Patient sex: F
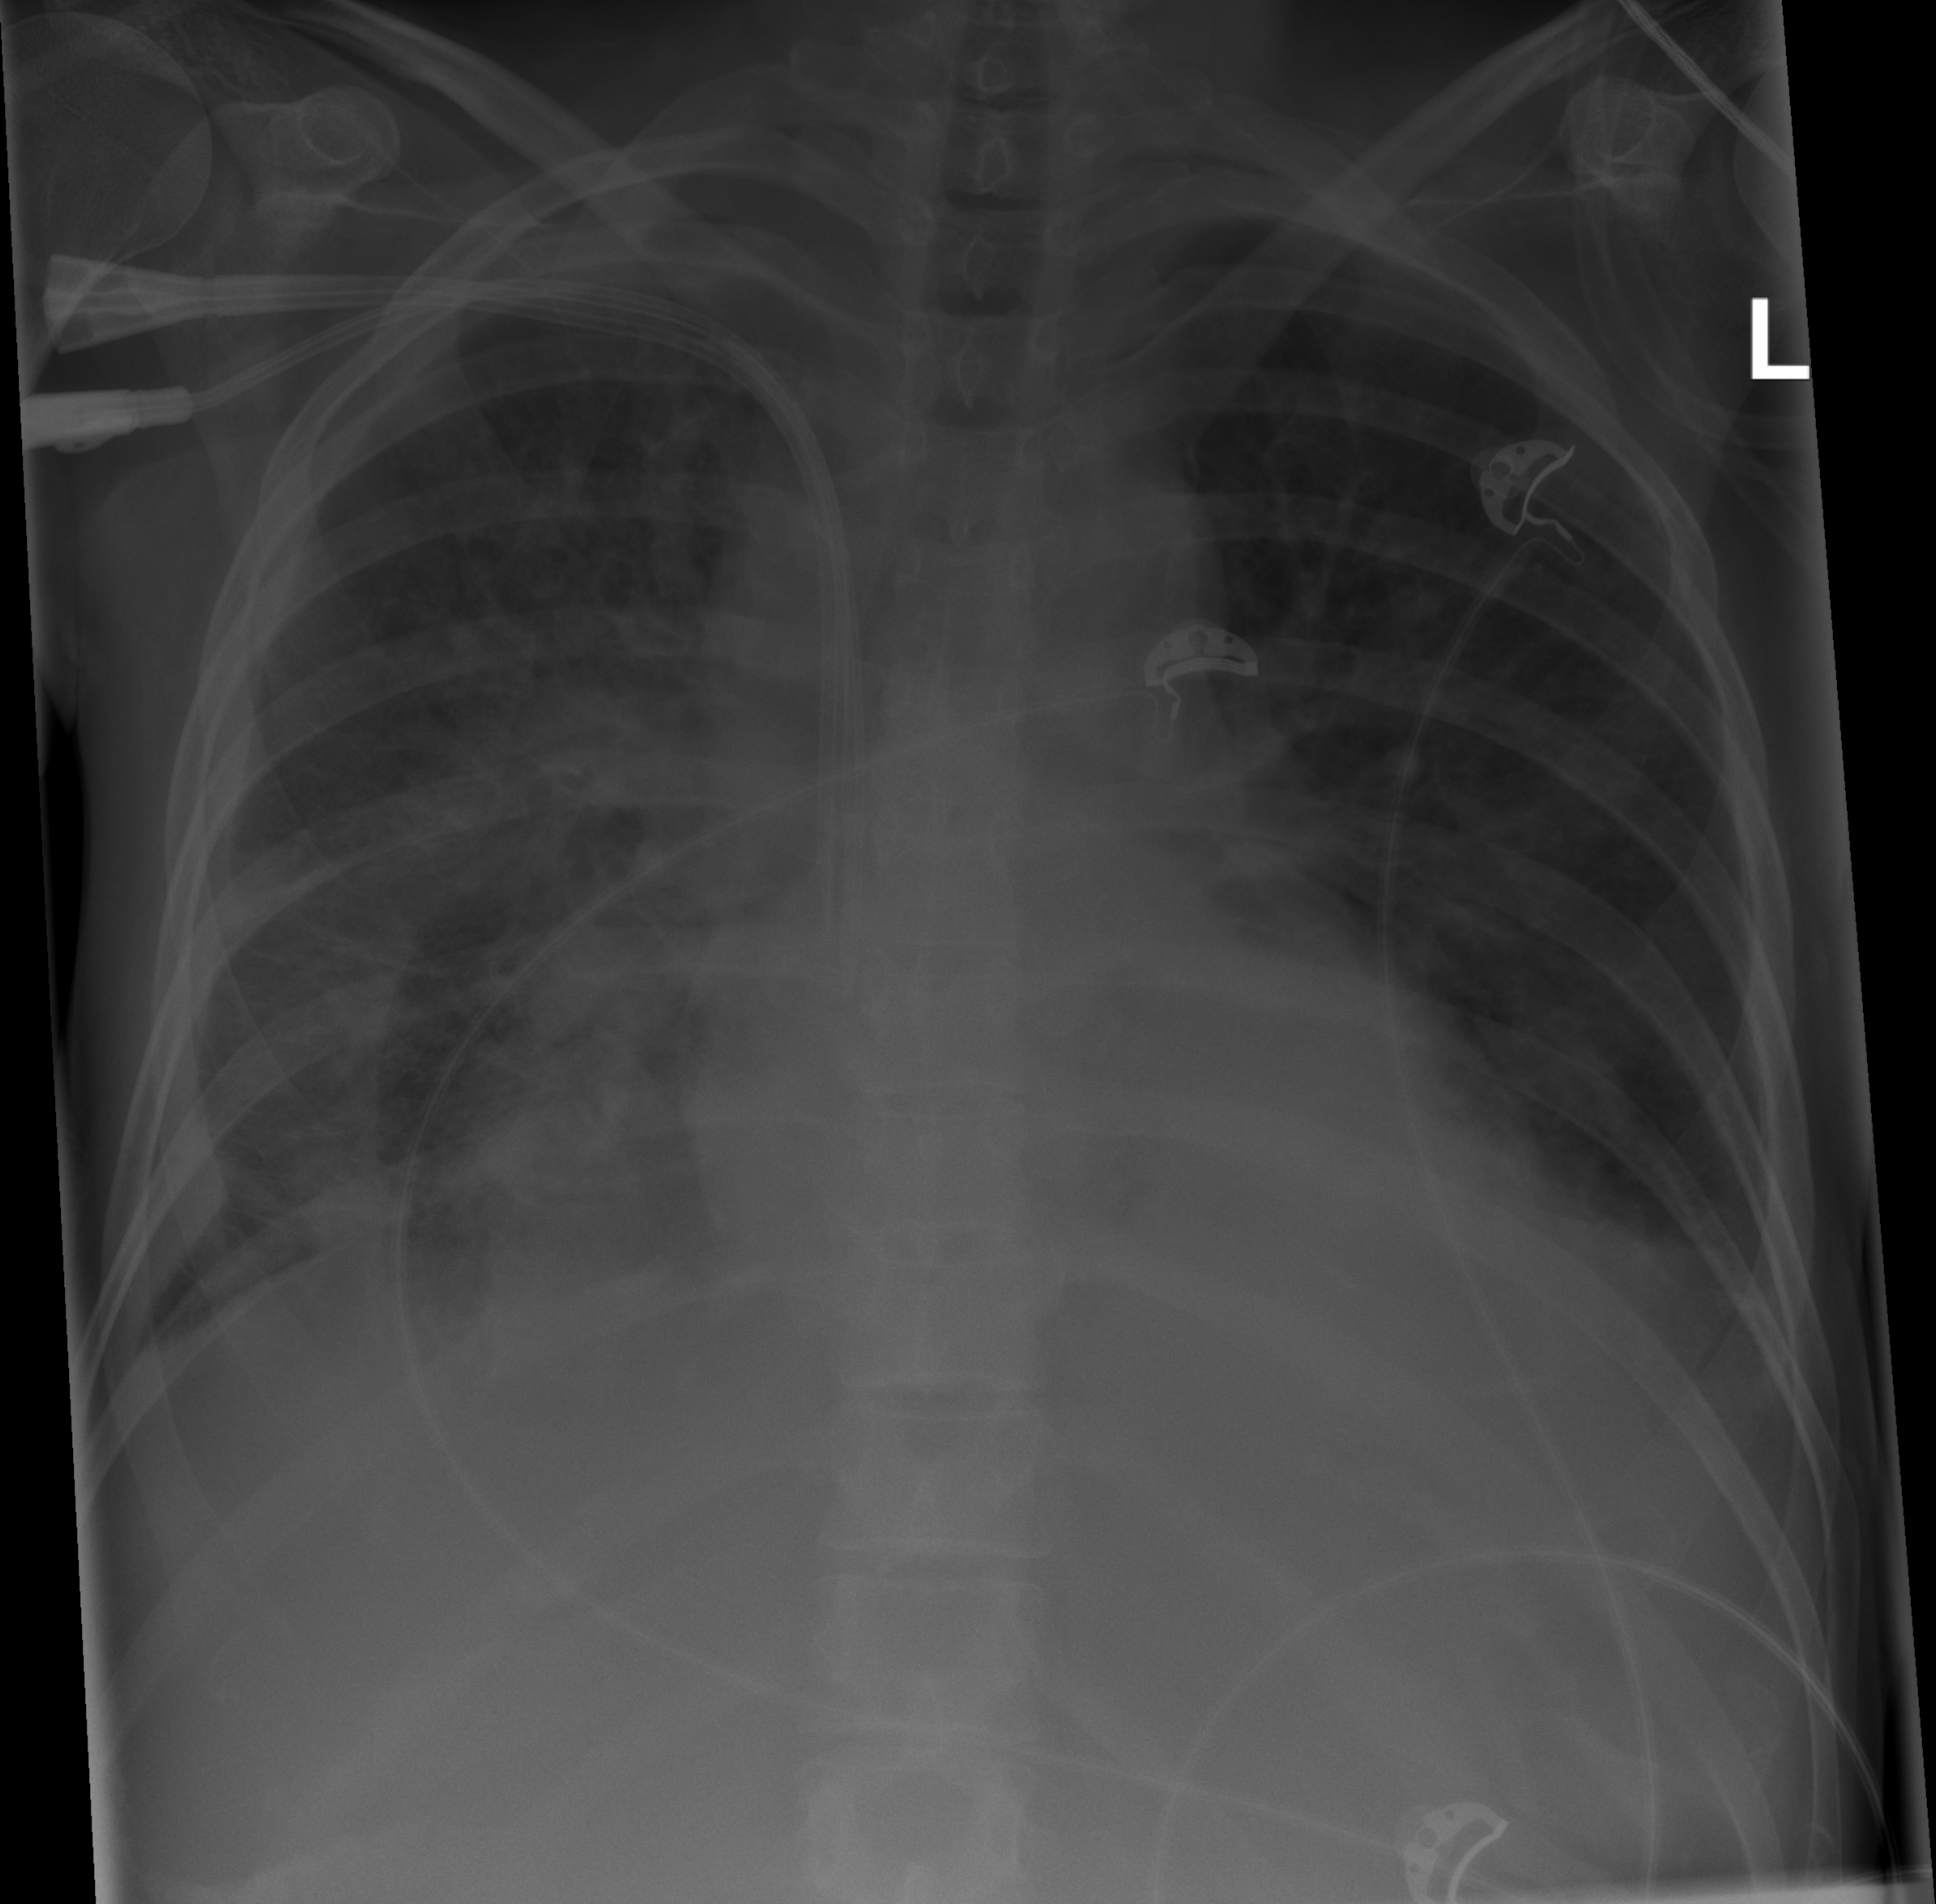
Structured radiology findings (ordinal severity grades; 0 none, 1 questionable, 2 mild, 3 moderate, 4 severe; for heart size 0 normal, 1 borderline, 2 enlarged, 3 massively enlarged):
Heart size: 1
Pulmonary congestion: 0
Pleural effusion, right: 3
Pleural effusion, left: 2
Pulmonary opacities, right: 3
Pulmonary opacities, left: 2
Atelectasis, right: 2
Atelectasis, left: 2